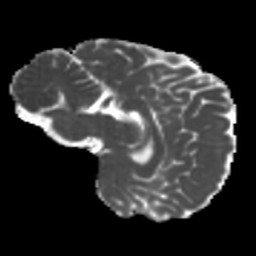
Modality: MD
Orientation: sagittal
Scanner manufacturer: siemens
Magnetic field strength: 3 T
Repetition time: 4 s
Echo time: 0.0594 s